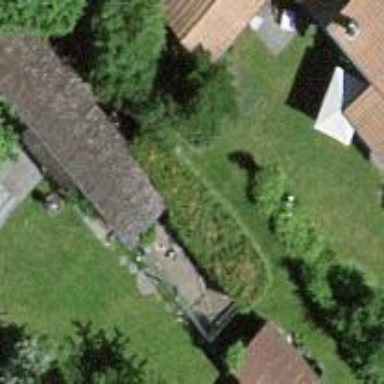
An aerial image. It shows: Garage.